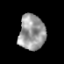
Tissue: prostate
Cell type: T cells
Senescence score: 0.2975
Nuclear area (px): 914
Mean DAPI intensity: 153.838